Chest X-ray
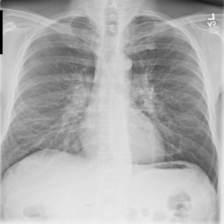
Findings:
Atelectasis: negative
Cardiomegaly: negative
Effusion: negative
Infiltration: negative
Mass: negative
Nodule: negative
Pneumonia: negative
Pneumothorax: negative
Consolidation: negative
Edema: negative
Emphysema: negative
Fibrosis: negative
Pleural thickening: negative
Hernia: negative